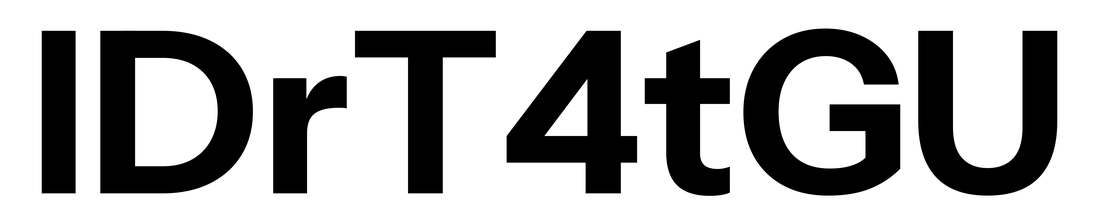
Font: InstrumentSans_Bold